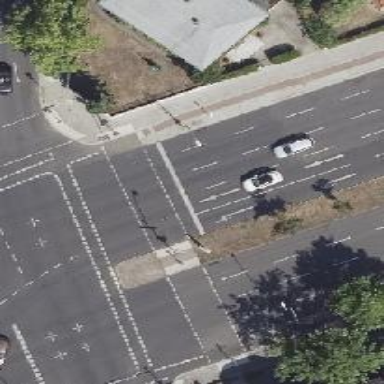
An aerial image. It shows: Footway that serves as traffic island.